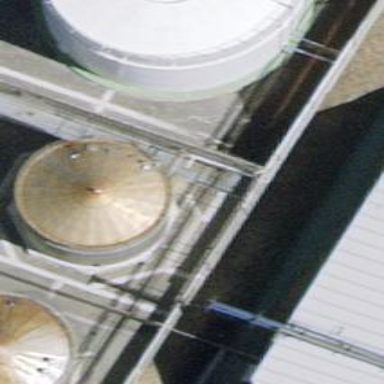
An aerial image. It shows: Storage tank building.